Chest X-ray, PA view. Patient: 21 years old, sex M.
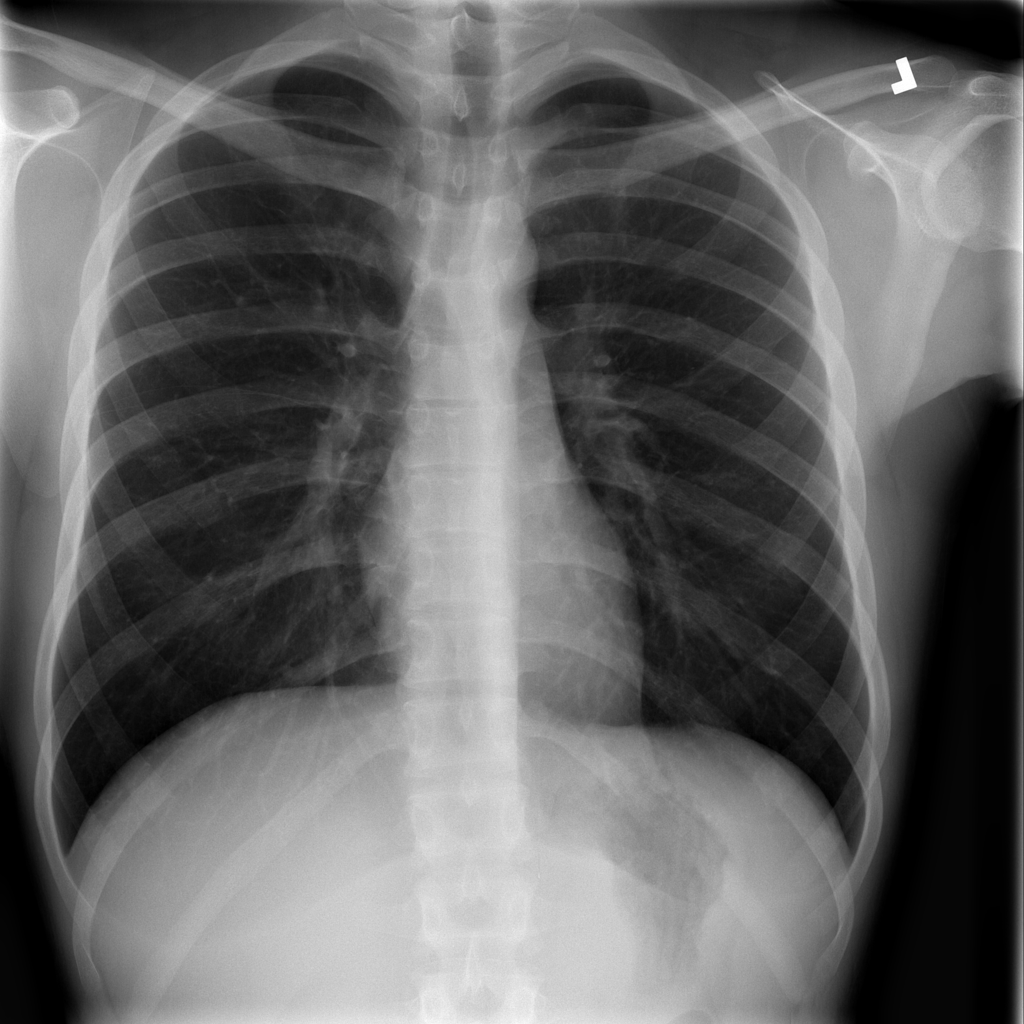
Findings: No Finding